Question: Count the number of objects in the diagram.
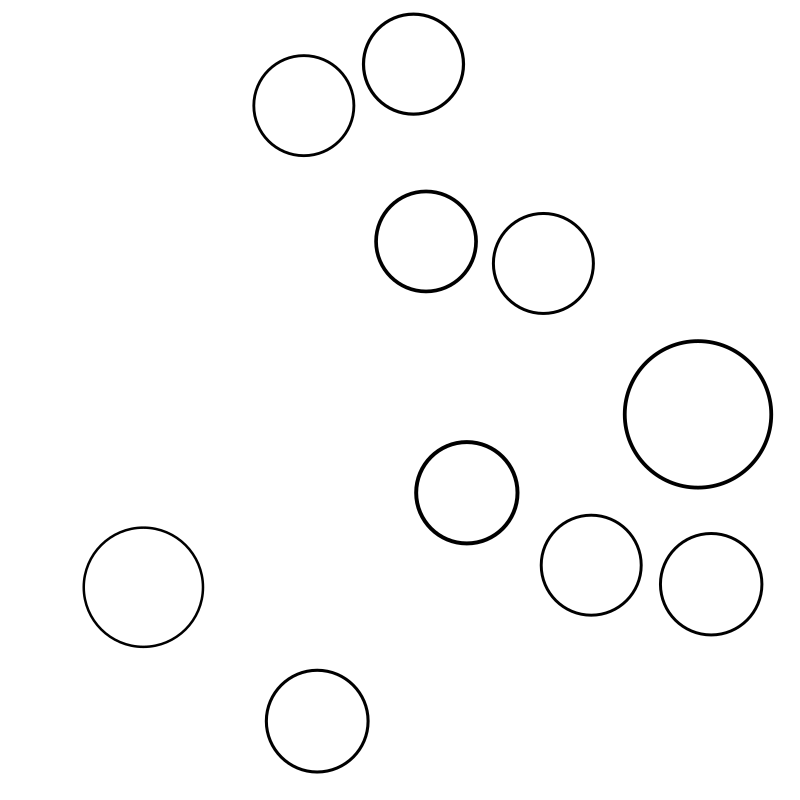
Answer: 10